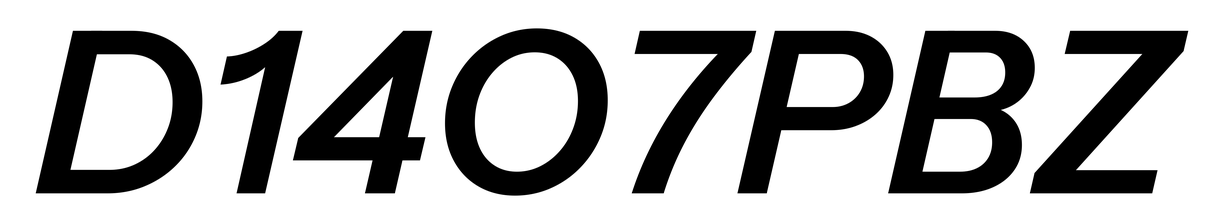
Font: InstrumentSans-Italic_SemiBold_Italic